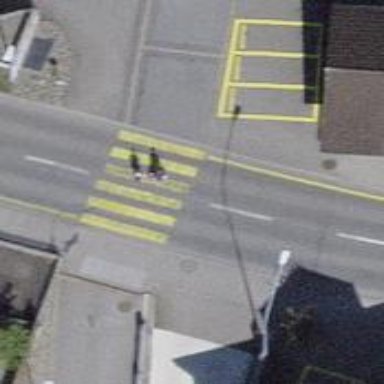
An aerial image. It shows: Uncontrolled zebra crossing with zebra markings.